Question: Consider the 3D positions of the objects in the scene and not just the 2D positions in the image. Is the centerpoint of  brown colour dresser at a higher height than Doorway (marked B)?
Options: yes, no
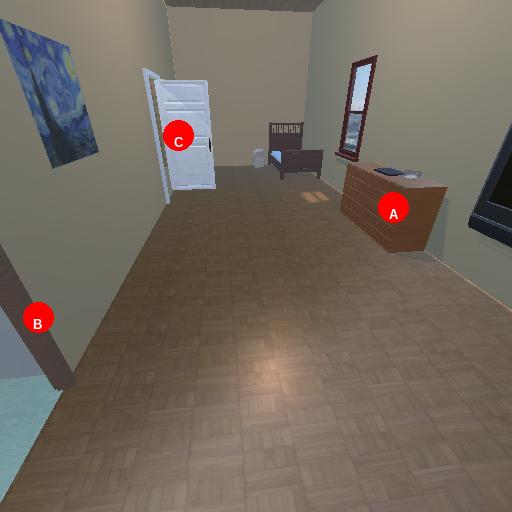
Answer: yes